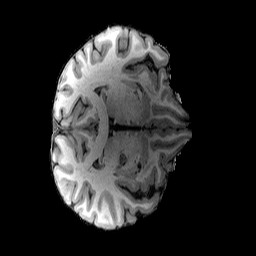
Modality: T1w
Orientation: axial
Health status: healthy